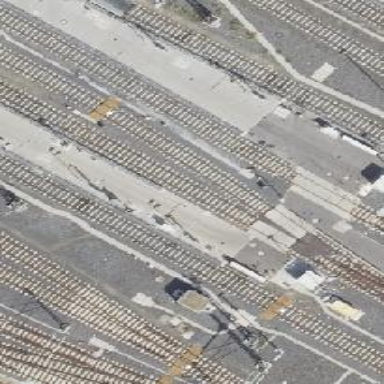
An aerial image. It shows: Abandoned railway yard.